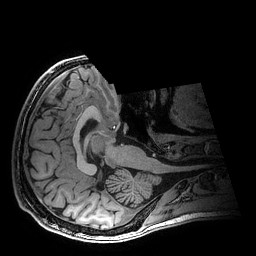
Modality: T1w
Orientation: axial
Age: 22
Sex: male
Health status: healthy